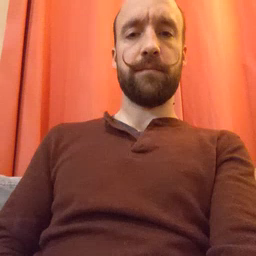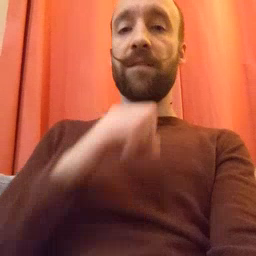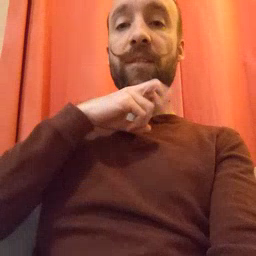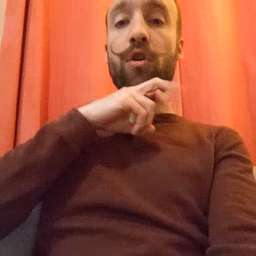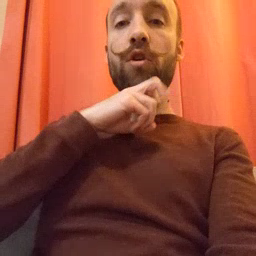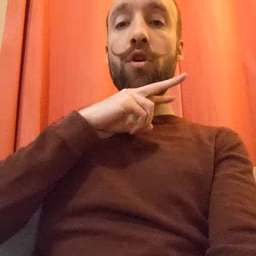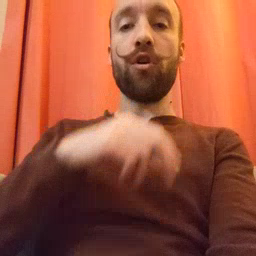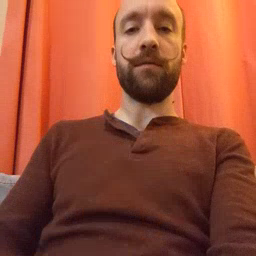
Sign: frog